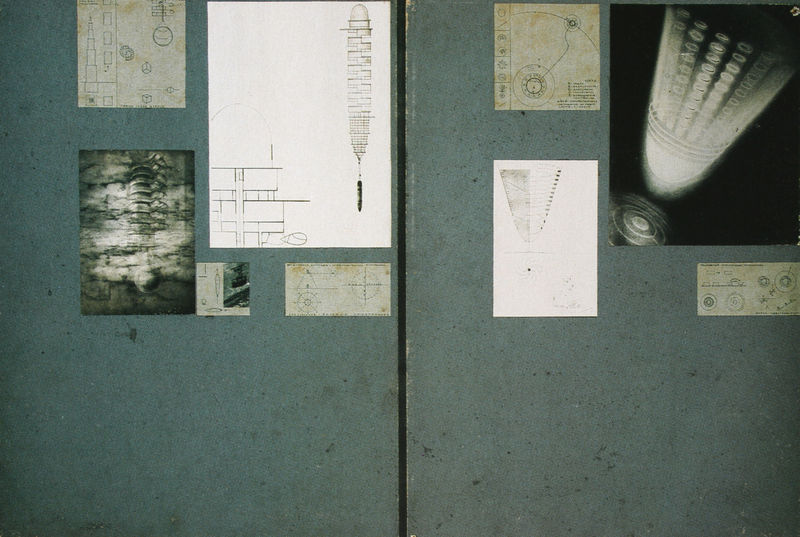
Titel: Die Stadt der Zukunft
Künstler: Wladimir Krutikow
Standort: Moskau
Institution: Staatliches Architekturmuseum
Schlagwörter: blau, blätter, körper, akte, grau, schwarz, weiss, bilder, fotos, figuren, foto, wände, tusche, schwarzweiß, kreise, studien, mappe, skizzen, geometrie, abbildungen, zeichnungen, fotografir, tafeln, aufnahmen, phot, bilderatlas, ammlung